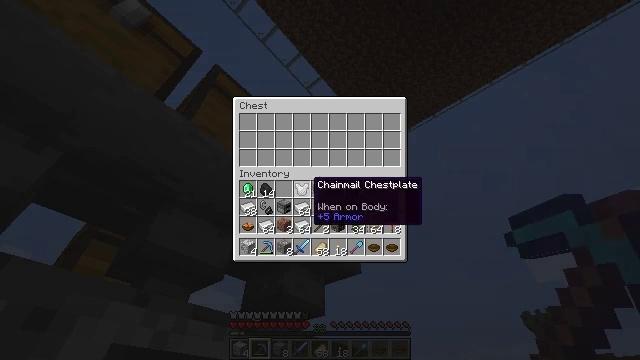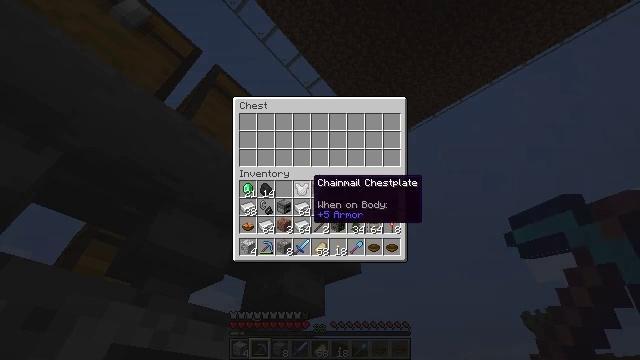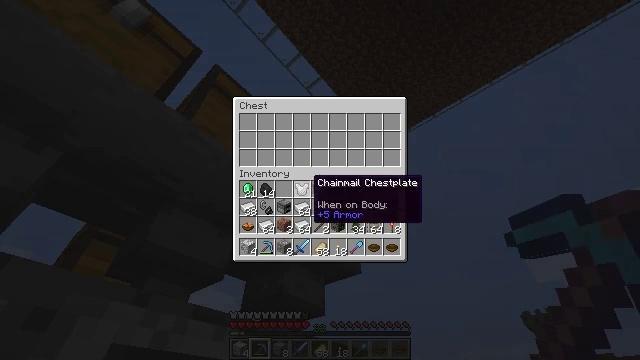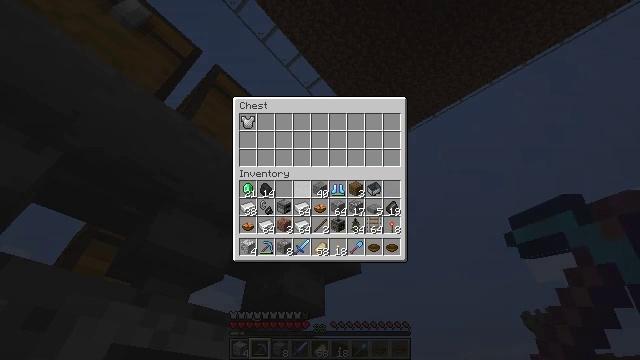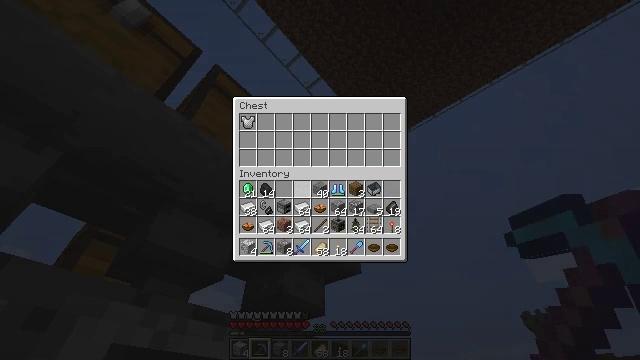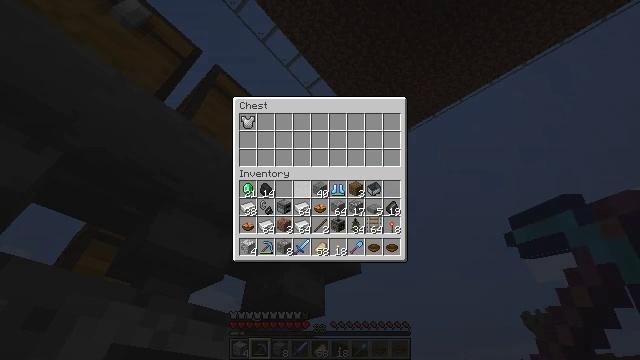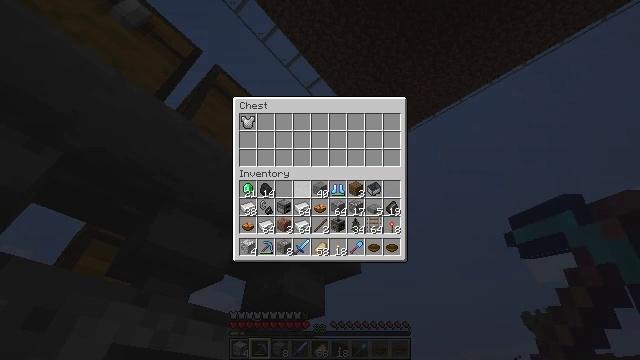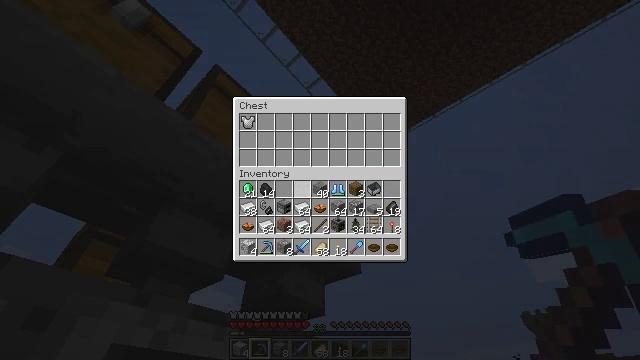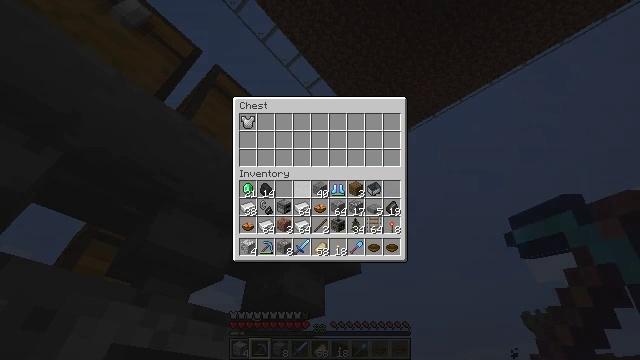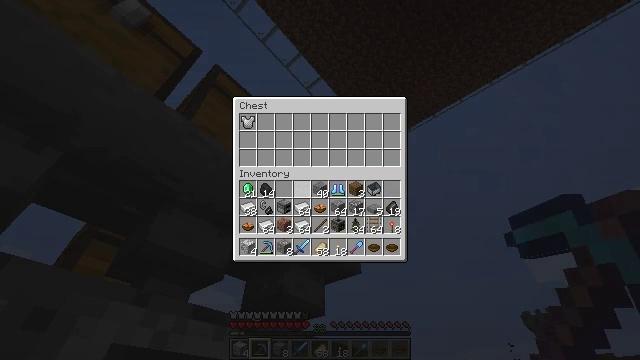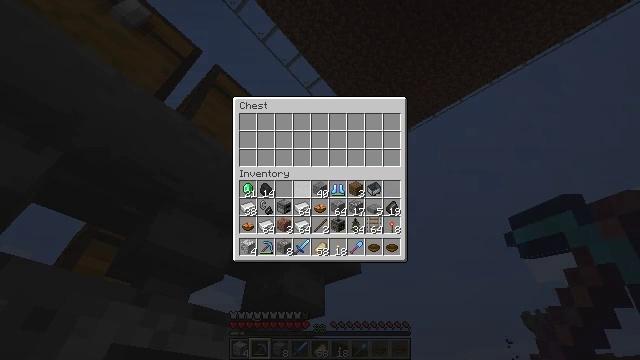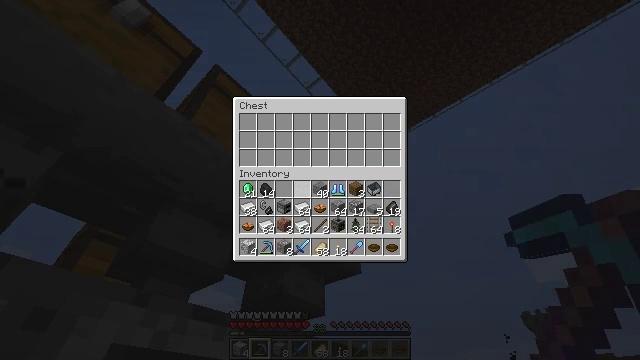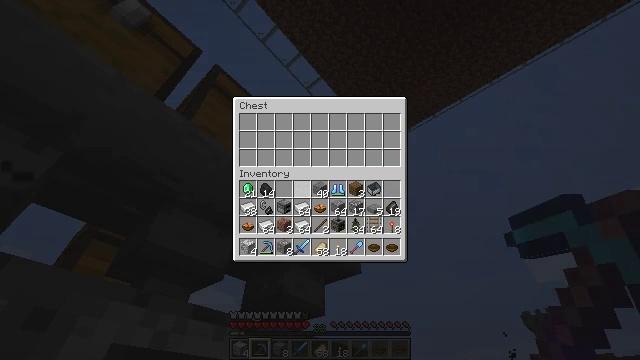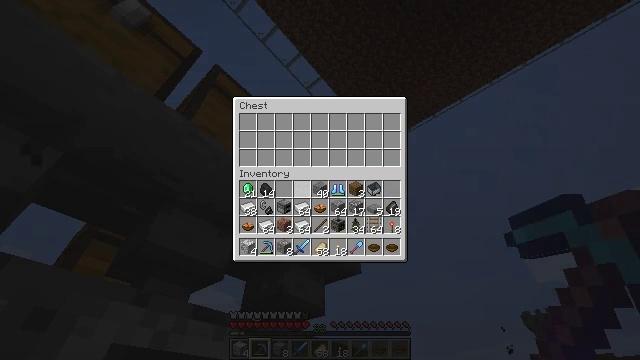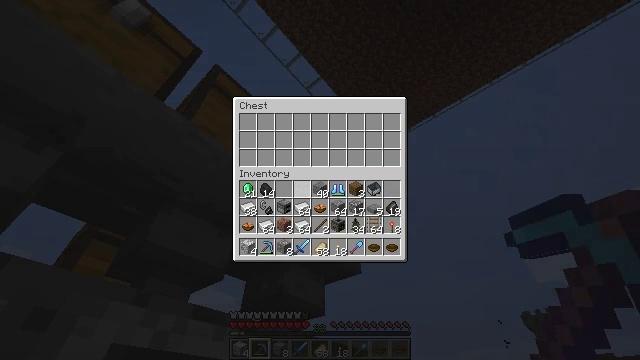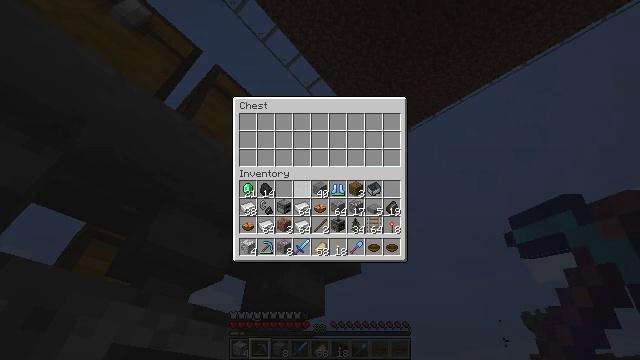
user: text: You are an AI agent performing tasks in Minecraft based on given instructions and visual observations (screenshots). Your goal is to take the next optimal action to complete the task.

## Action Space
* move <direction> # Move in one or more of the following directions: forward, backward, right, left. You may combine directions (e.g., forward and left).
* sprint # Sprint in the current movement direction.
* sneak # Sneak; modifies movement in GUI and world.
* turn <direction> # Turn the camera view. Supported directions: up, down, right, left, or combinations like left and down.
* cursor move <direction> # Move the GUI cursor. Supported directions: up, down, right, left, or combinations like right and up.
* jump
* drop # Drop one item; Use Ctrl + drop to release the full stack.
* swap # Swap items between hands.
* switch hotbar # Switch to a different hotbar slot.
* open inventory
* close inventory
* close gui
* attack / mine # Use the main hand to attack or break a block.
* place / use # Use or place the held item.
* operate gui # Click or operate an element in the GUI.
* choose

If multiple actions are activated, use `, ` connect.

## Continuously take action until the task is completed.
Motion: motion action
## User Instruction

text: Produce a diamond hoe at the crafting table.
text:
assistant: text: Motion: sneak
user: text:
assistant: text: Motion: sneak
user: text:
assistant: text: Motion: sneak, operate gui
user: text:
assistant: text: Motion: sneak, operate gui
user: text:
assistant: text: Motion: sneak, operate gui
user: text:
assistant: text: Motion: sneak
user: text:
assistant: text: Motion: sneak
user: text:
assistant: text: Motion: sneak
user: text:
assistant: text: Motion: sneak
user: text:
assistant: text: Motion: sneak
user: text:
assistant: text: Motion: sneak
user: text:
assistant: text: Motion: no_op
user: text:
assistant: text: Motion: no_op
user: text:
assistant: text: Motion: no_op
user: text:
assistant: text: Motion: no_op
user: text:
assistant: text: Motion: no_op
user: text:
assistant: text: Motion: no_op
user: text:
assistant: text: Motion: no_op
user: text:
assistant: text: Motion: close gui
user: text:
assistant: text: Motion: no_op
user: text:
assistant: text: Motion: turn right and down
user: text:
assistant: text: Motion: turn right and down
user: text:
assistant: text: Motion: turn right and down
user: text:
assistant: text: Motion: turn right and down
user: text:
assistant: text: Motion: move forward, turn right and down
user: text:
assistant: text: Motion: move forward, turn right and down
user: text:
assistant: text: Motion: move forward, turn left
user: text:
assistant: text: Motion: move forward, sprint
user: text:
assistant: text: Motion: move forward, sprint
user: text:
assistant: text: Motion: move forward, sprint